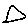
Label: triangle